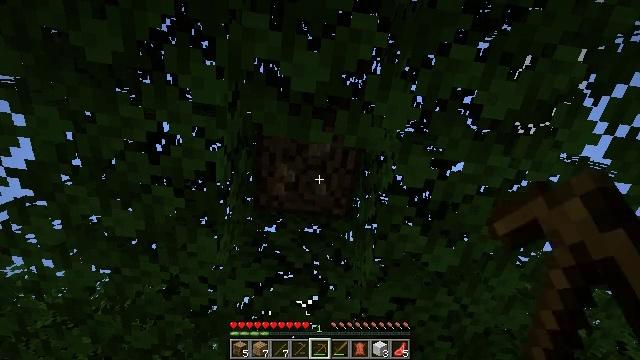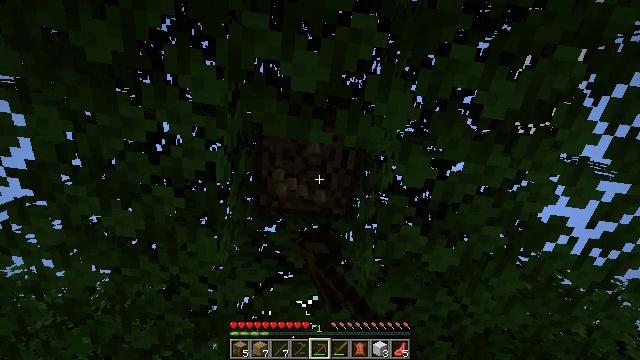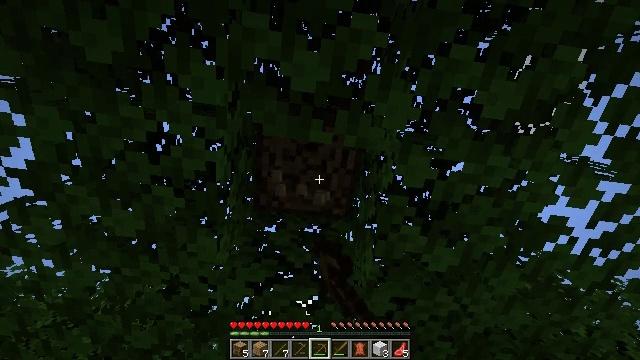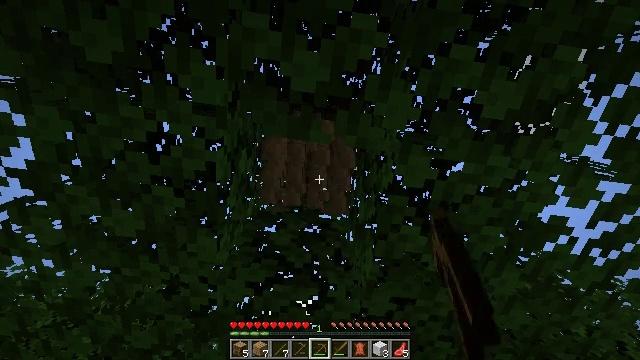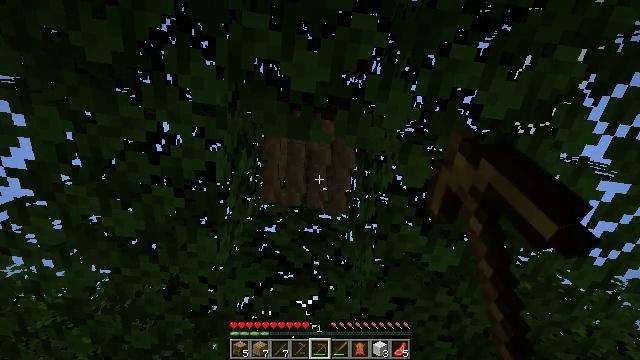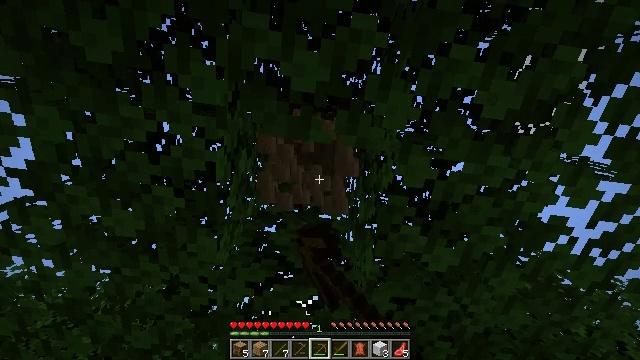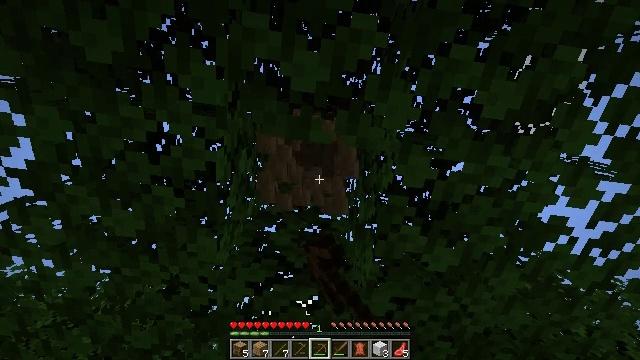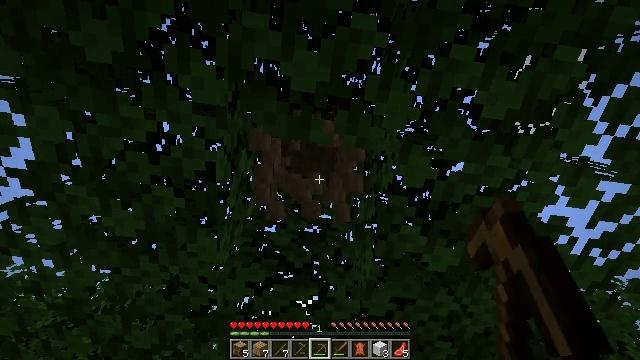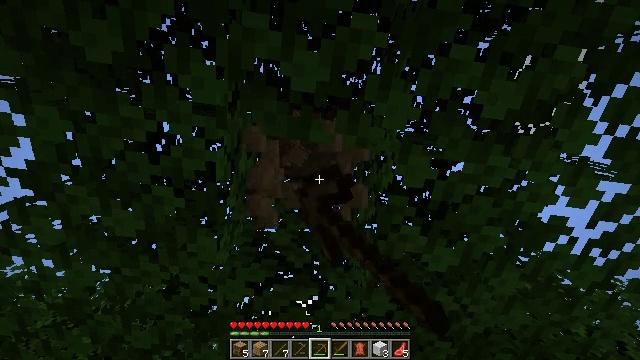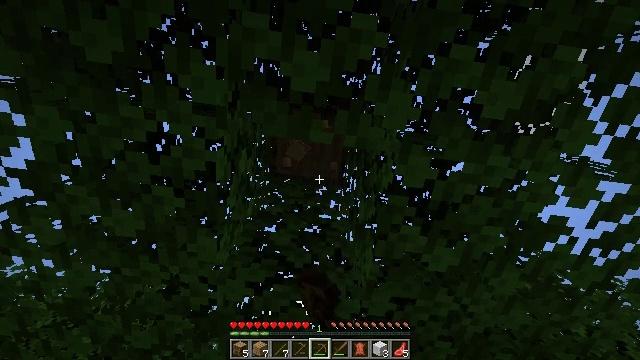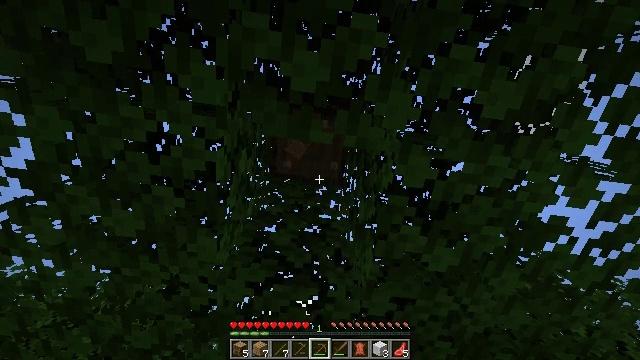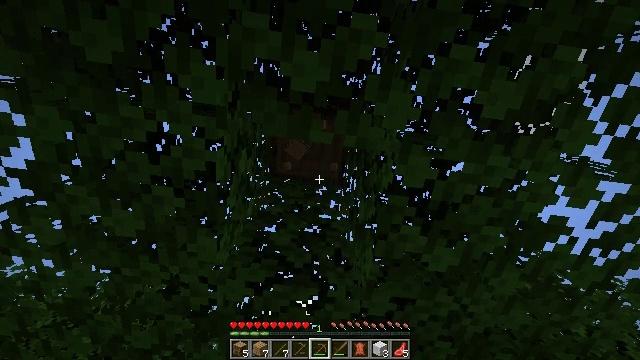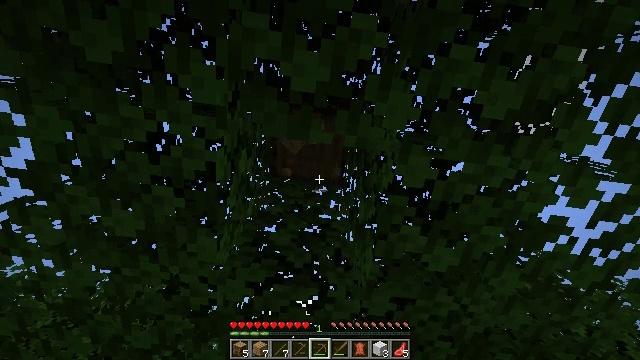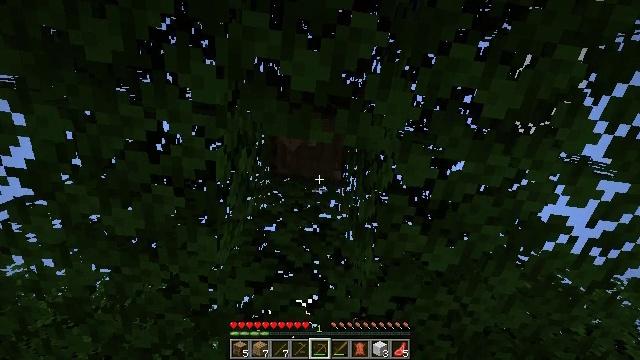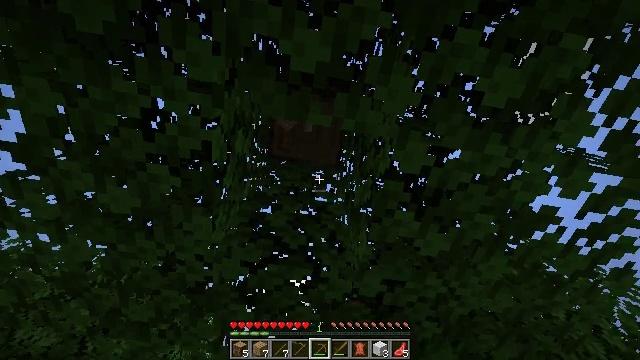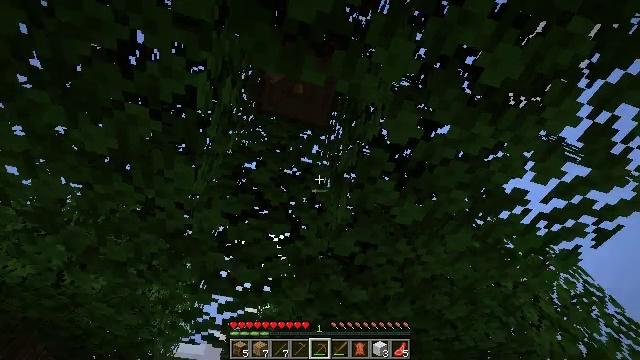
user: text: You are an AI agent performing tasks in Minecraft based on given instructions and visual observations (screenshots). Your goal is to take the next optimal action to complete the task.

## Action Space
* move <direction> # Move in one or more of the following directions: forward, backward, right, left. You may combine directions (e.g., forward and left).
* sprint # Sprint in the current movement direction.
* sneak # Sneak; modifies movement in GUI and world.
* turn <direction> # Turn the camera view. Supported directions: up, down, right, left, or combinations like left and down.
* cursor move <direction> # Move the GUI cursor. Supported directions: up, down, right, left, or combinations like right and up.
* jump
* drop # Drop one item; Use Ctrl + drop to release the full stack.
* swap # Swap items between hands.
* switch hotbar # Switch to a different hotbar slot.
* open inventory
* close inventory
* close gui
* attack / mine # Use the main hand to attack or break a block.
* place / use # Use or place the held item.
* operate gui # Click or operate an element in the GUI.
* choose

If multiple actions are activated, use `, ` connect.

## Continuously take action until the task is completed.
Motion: motion action
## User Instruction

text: Chop down the oak log.
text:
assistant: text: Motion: attack / mine
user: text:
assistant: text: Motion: attack / mine
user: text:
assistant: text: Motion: attack / mine
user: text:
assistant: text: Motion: attack / mine
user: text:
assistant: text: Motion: attack / mine
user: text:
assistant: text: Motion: attack / mine
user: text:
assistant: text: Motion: attack / mine
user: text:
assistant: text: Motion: attack / mine
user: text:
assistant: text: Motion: attack / mine
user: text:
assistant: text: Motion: attack / mine
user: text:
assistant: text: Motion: attack / mine
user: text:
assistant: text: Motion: no_op
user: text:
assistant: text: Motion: no_op
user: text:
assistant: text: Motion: turn right and down
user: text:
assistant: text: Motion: turn right and down
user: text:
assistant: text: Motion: turn right and down
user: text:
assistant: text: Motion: turn right and down
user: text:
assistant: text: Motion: turn right and down
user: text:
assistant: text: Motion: turn right and down
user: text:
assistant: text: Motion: turn right and down
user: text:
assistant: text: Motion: turn right and down
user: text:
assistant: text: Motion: turn down
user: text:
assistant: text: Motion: turn down
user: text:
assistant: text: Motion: no_op
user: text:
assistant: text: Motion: turn left
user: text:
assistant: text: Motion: turn left
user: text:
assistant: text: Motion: turn left
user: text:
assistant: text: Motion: turn left and up
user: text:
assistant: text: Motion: turn left
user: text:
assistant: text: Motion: no_op